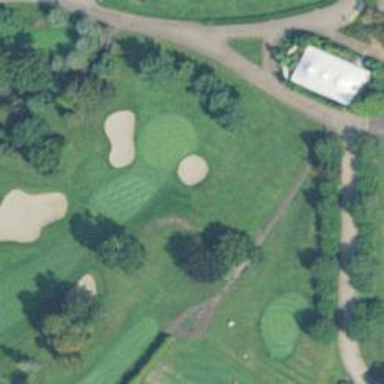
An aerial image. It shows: Path for both road and golf.